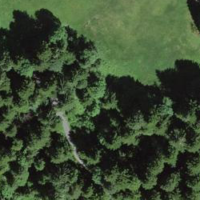
EUNIS habitat code: 44
Species observed at this site:
Aphantopus hyperantus
Melanargia galathea